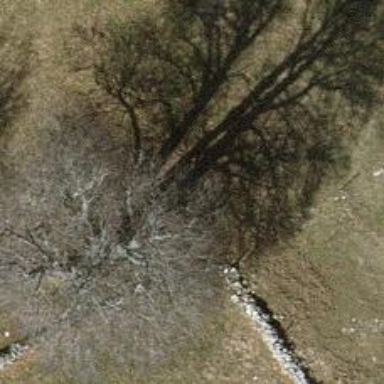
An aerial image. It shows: Beautiful tree in nature.